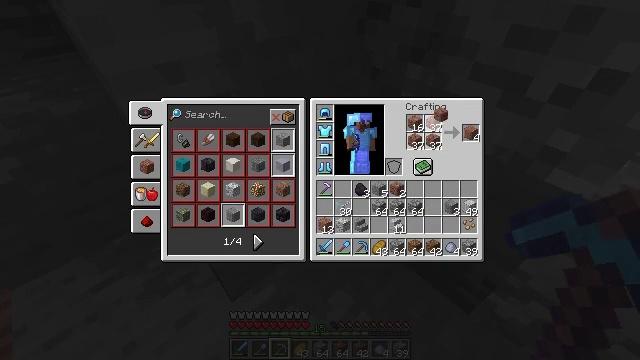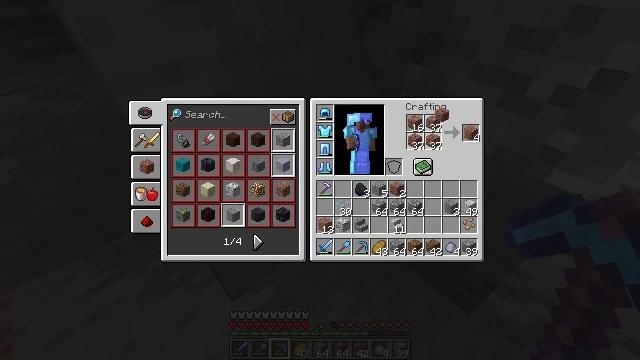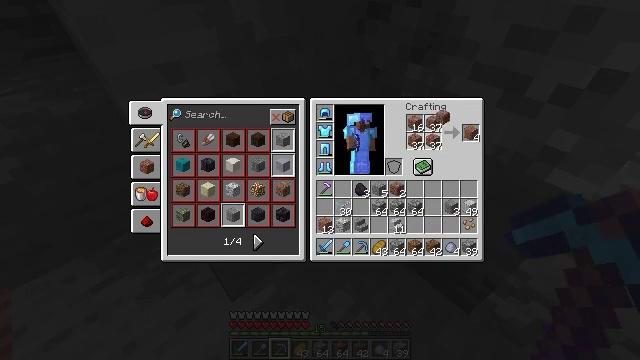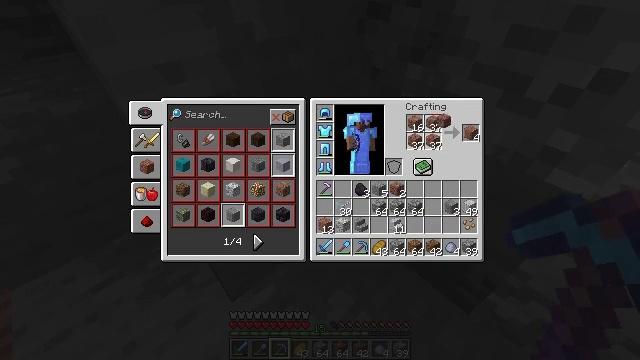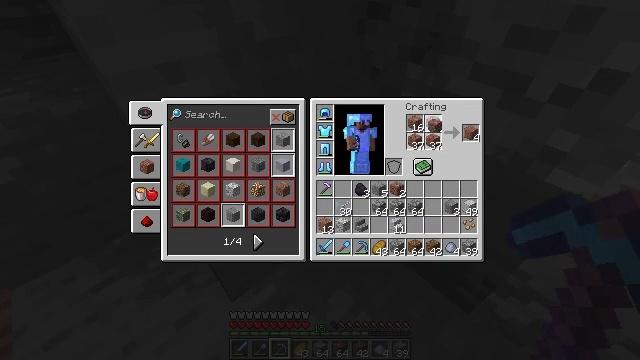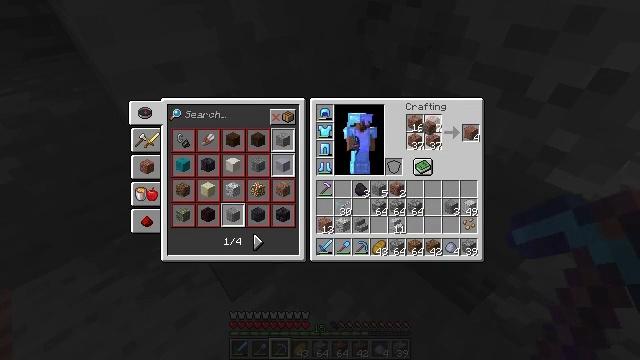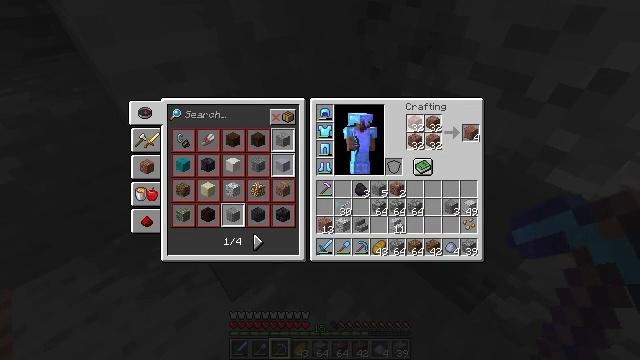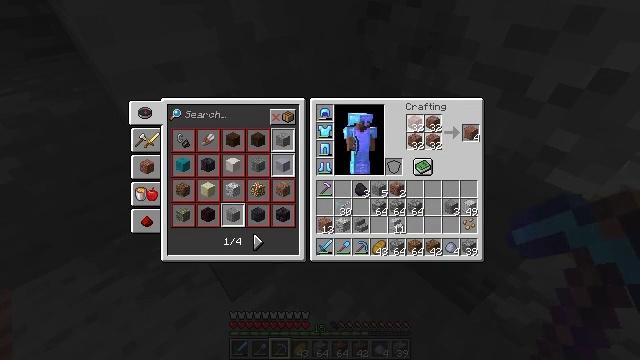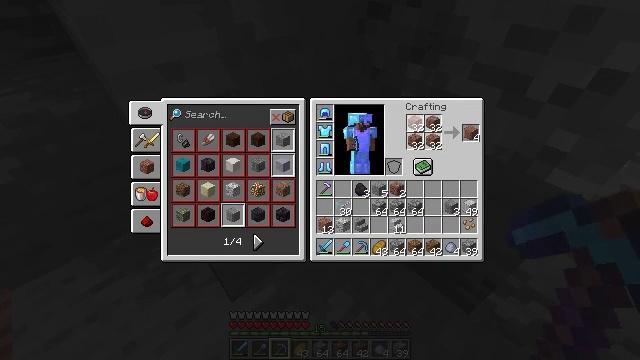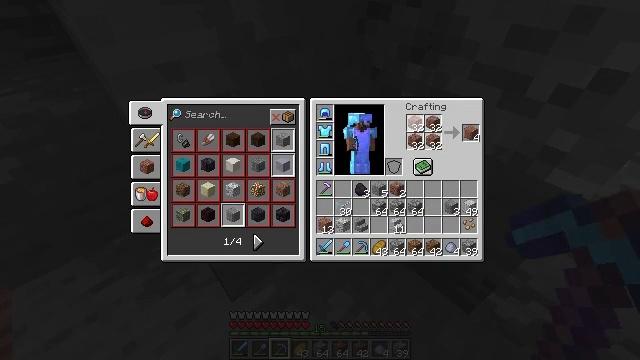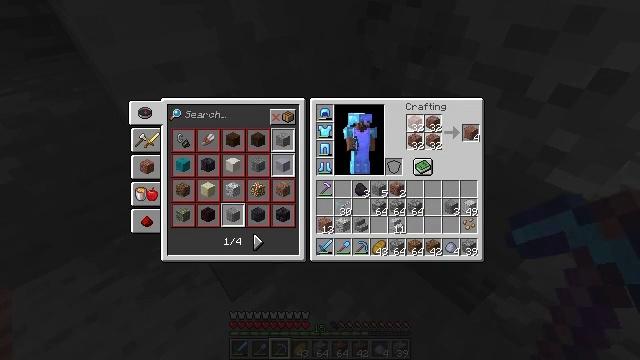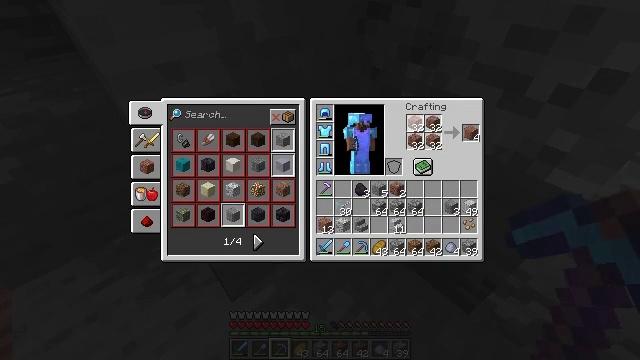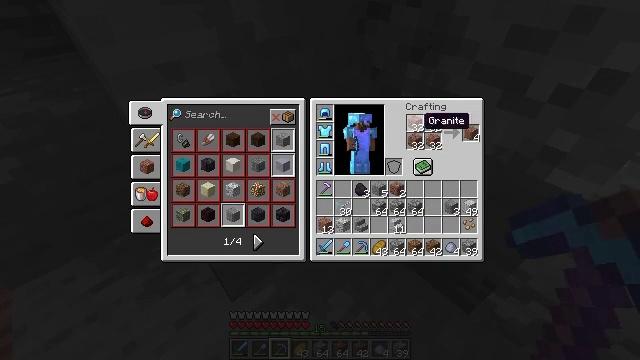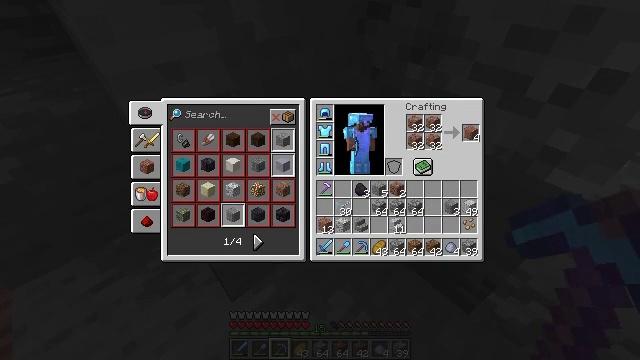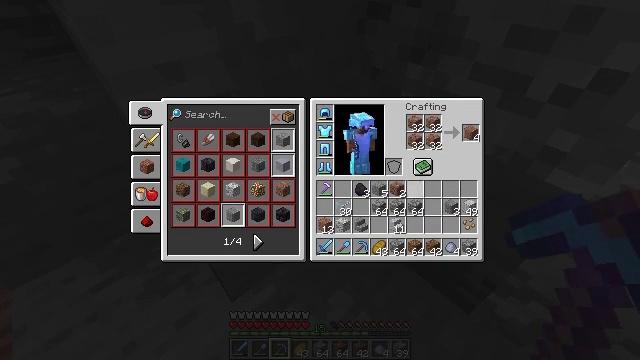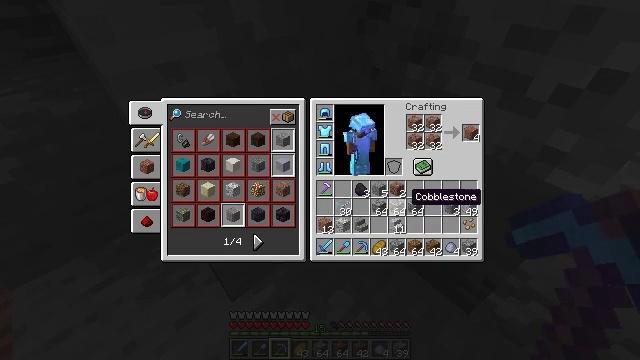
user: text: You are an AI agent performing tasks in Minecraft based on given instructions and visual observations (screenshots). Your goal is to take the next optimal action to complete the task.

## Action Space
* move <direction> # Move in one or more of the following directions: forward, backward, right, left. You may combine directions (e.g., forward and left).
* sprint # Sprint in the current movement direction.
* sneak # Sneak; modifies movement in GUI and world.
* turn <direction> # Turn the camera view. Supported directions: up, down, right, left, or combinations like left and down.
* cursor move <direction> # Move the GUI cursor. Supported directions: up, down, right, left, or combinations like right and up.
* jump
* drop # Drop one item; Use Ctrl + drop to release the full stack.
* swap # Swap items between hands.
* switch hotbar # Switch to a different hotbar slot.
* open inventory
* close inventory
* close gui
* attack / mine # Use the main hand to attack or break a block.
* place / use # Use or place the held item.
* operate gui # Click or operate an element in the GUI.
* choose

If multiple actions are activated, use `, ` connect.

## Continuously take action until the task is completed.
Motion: motion action
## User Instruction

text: Form polished granite from four granite.
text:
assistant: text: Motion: operate gui
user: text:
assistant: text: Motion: operate gui
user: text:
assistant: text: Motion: operate gui
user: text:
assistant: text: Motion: cursor move left, operate gui
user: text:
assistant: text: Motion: operate gui
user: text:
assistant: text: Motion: operate gui
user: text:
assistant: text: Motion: operate gui
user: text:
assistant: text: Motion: operate gui
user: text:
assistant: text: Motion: operate gui
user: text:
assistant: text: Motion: operate gui
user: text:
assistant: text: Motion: operate gui
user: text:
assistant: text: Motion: no_op
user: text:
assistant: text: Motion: cursor move down
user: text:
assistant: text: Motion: cursor move down
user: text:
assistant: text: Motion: cursor move left and down
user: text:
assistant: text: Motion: cursor move left
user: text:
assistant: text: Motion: no_op
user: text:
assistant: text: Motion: no_op
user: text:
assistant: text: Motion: no_op
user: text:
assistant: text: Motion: cursor move up
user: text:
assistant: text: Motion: cursor move right and up
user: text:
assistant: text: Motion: no_op
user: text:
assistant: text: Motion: no_op
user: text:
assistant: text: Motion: cursor move right
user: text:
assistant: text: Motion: cursor move right and up
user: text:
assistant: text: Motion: cursor move right and up
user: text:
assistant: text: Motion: cursor move up
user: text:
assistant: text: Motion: no_op
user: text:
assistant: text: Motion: sneak
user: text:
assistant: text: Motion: sneak, cursor move left